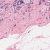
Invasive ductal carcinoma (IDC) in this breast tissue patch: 0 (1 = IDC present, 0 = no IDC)